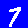
Digit: 7